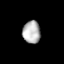
Tissue: lung
Cell type: Epithelial cells
Senescence score: 0.1404
Nuclear area (px): 395
Mean DAPI intensity: 177.514